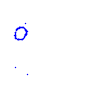
Particle: kaon